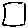
Label: square